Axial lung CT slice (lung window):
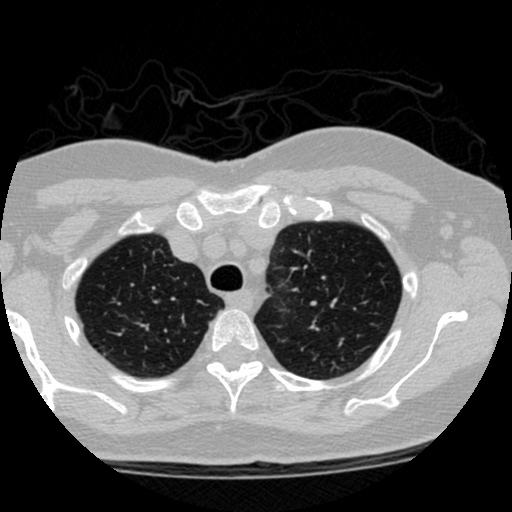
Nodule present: no